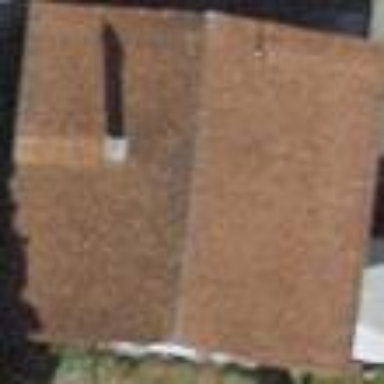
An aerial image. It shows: Detached building with gabled roof.